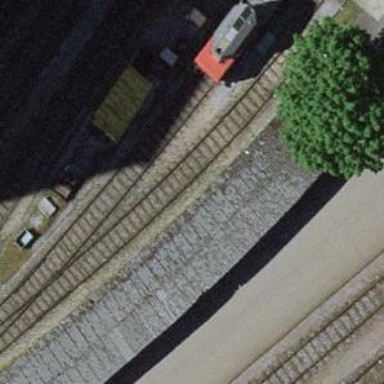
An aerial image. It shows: Single track railway in yard.